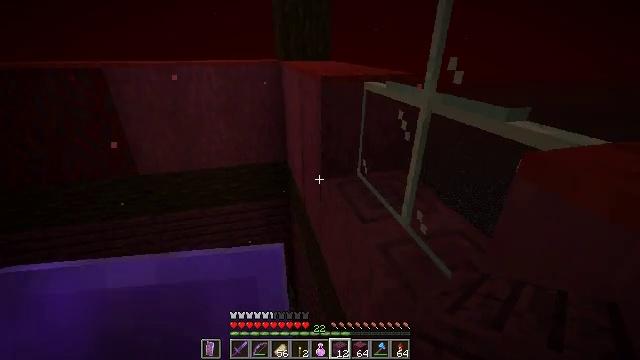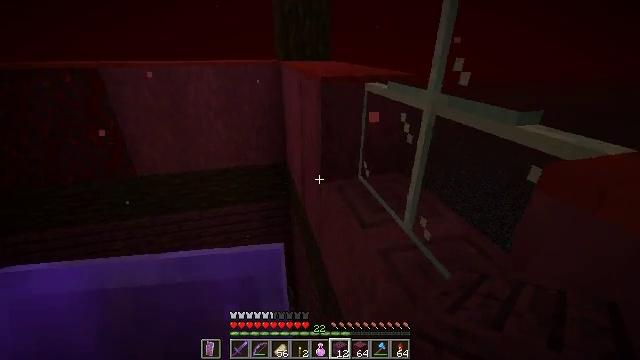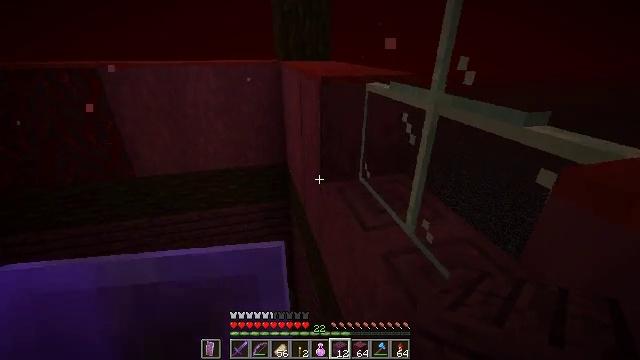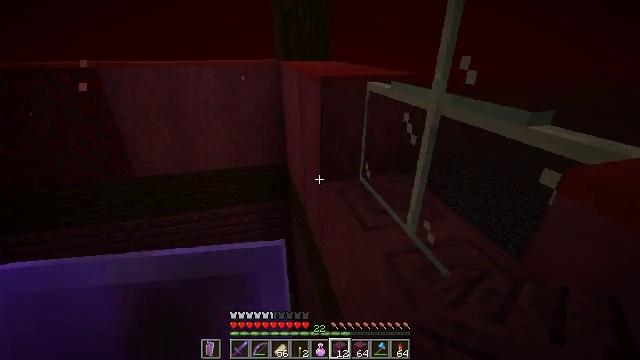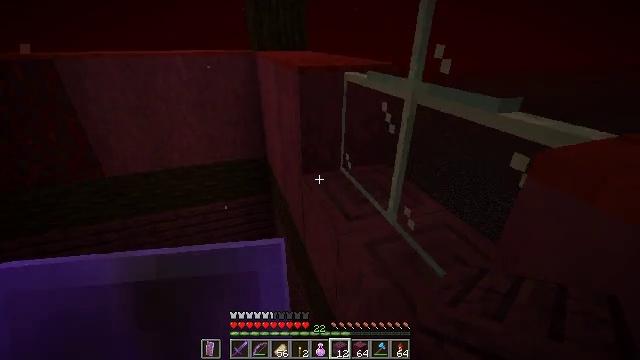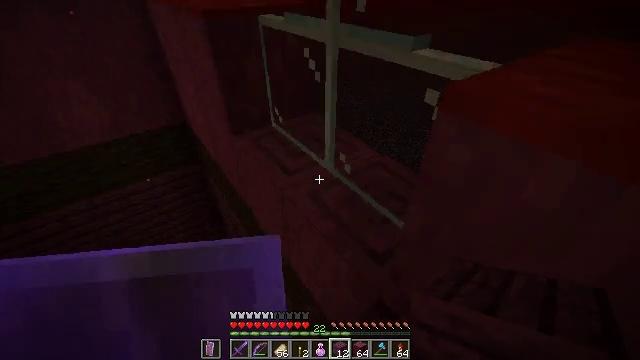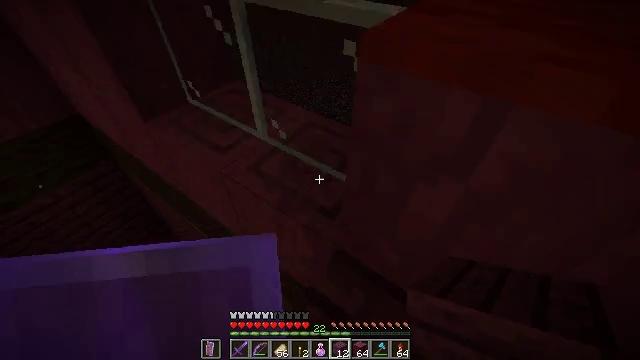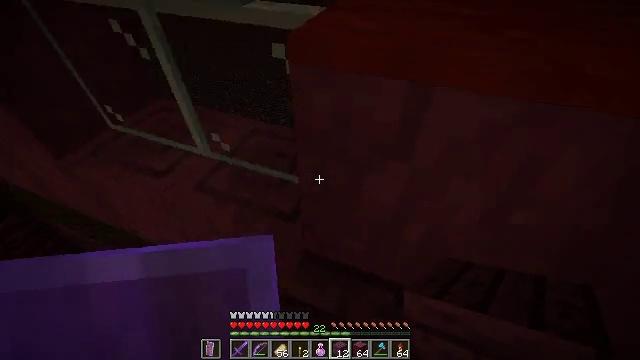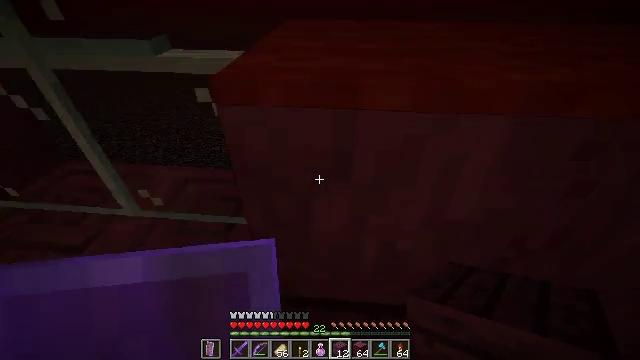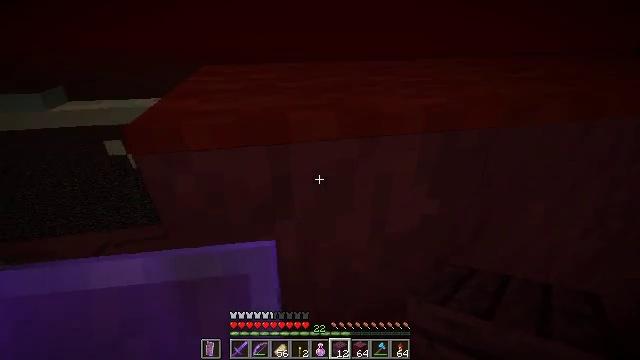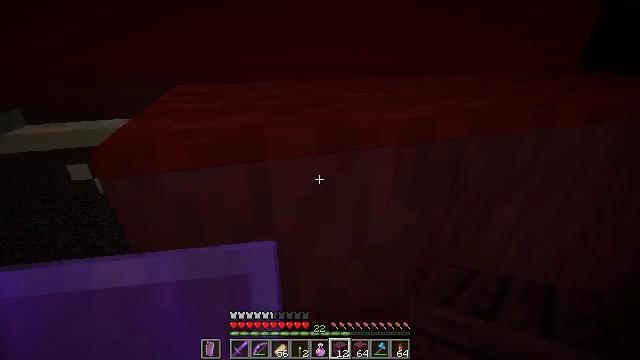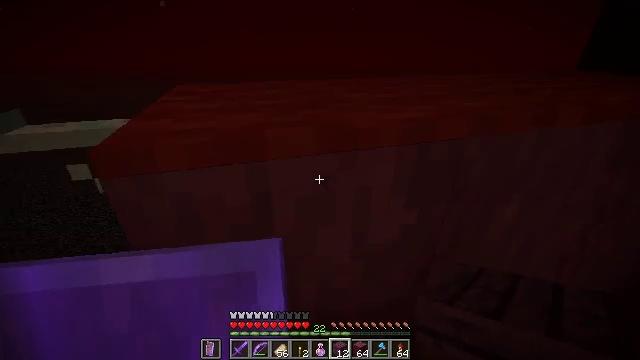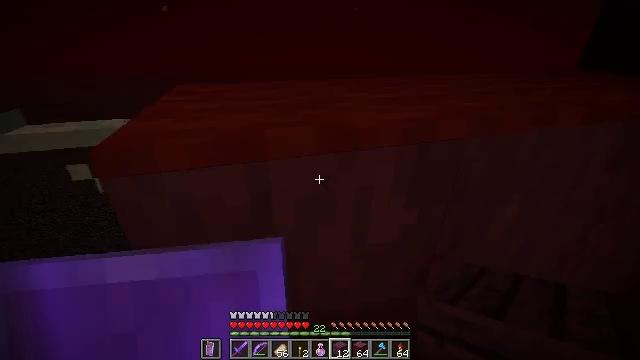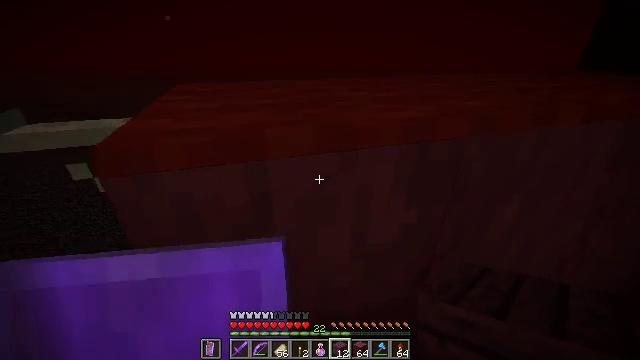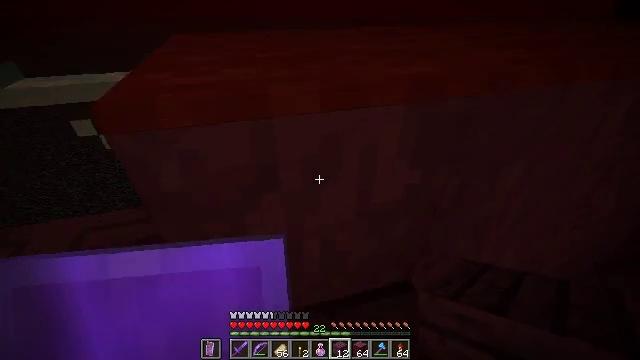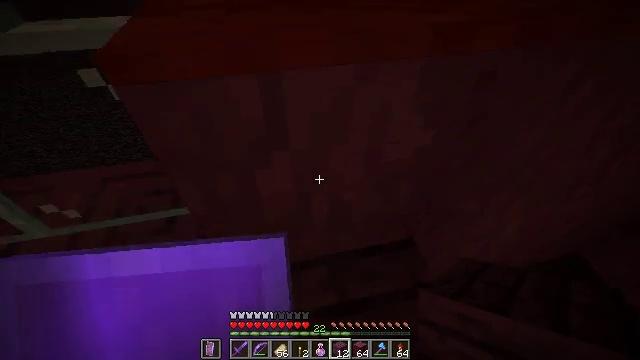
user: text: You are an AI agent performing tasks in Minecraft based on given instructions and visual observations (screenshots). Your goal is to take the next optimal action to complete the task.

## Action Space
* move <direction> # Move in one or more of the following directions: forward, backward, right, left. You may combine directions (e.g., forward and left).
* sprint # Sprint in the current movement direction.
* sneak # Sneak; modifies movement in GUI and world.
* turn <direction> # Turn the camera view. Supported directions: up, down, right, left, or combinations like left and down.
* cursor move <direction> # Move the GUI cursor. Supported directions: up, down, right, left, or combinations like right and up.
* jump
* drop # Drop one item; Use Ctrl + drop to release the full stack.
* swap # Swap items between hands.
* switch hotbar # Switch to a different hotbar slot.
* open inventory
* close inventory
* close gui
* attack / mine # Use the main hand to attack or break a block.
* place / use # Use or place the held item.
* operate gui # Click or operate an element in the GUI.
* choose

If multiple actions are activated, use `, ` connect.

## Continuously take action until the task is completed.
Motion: motion action
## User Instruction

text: Break the red carpet to collect it.
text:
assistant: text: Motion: sneak
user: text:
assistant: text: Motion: sneak
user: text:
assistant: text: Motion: sneak
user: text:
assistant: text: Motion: sneak, turn right and down
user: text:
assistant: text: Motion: sneak, turn right and down
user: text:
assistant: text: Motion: sneak, turn right and down
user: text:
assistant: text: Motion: sneak, turn right
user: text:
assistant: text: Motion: sneak, turn right and up
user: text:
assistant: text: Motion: sneak, turn right and up
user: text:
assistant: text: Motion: sneak, turn right and up
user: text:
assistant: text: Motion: sneak
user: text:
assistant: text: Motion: sneak
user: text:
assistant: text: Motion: sneak
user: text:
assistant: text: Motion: sneak, turn left and down
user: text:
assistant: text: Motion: sneak, turn left and down
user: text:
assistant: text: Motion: sneak, turn left and down
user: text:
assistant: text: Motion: sneak, turn left and down
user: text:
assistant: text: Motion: sneak, turn left and down
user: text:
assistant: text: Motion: sneak, turn left and down
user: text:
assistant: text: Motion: sneak, turn left and down
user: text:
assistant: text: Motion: sneak, turn left and up
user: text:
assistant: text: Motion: sneak, turn left
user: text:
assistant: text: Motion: sneak
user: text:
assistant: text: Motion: sneak, turn up
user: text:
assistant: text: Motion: sneak, turn right and up
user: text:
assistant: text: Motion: sneak, turn right and up
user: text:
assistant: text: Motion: move left, sneak, turn right
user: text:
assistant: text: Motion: move left, sneak, turn right and up
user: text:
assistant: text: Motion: move left, sneak, turn right and up
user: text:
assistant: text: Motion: move left, sneak, turn right and up